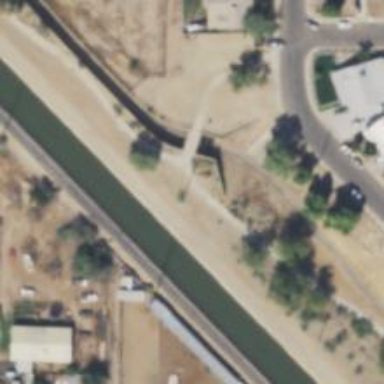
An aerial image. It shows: Footway on bridge.